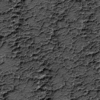
Label: not_dusty